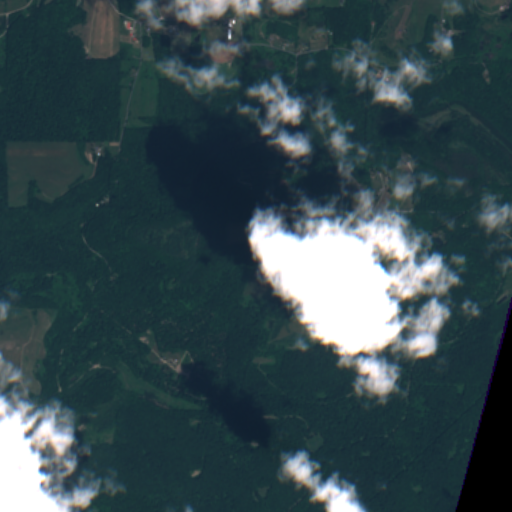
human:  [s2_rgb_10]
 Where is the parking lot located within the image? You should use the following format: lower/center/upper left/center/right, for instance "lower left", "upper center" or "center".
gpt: The parking lot is located in the center right of the image.
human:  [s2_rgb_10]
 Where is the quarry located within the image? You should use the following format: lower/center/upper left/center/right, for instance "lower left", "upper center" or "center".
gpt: There is no quarry in the image.